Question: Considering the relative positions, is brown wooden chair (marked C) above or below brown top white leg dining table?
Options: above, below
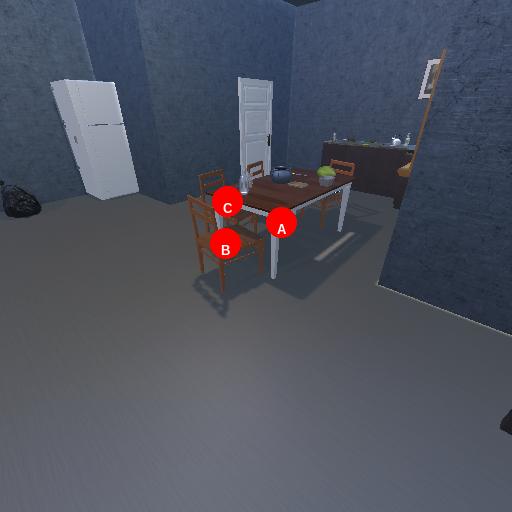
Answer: above